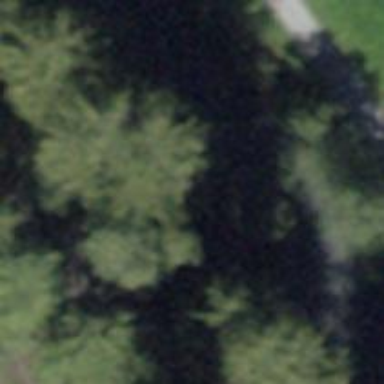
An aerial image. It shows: Bench.